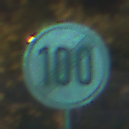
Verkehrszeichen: EndeGeschwindigkeit100
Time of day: Night
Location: Outdoor (Urban)
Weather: PartlyCloudy
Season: NotSpecified
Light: Artificial